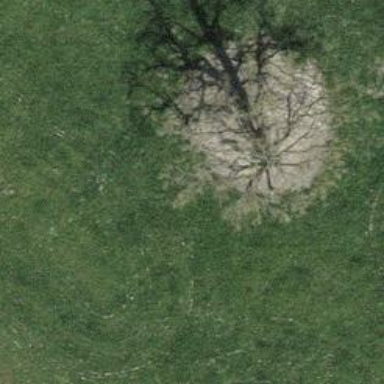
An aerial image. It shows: Broadleaved tree in natural setting.